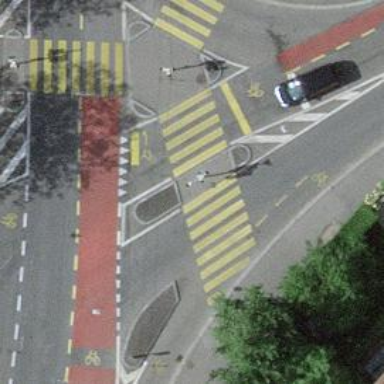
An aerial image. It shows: Road crossing with traffic signals and pedestrian island.